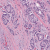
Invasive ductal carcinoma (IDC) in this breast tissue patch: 1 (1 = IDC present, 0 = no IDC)